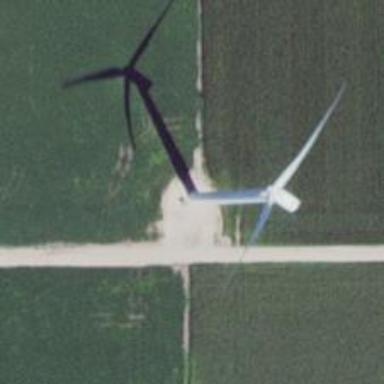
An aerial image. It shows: Wind generator powered by wind. The generator type is horizontal axis and it uses wind turbines.